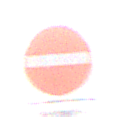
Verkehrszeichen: VerbotDerEinfahrt
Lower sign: BesondereFahrzeugeUndTransportgueter7
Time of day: MorningAfternoon
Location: Outdoor (Nature)
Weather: PartlyCloudy
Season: NotSpecified
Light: Natural